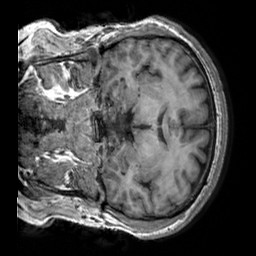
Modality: T1w
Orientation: coronal
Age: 45
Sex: male
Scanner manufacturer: siemens
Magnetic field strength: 3 T
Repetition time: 2.3 s
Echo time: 0.00303 s